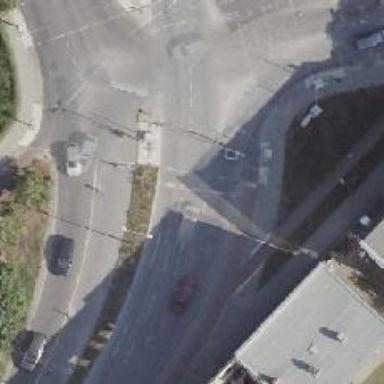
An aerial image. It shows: Road with traffic signals.